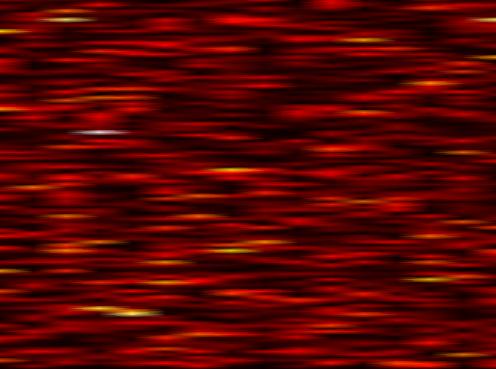
Label: FBMC